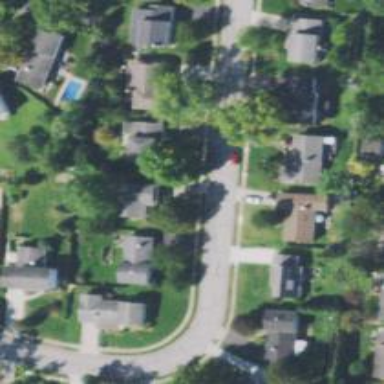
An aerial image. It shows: Residential driveway used as service road.